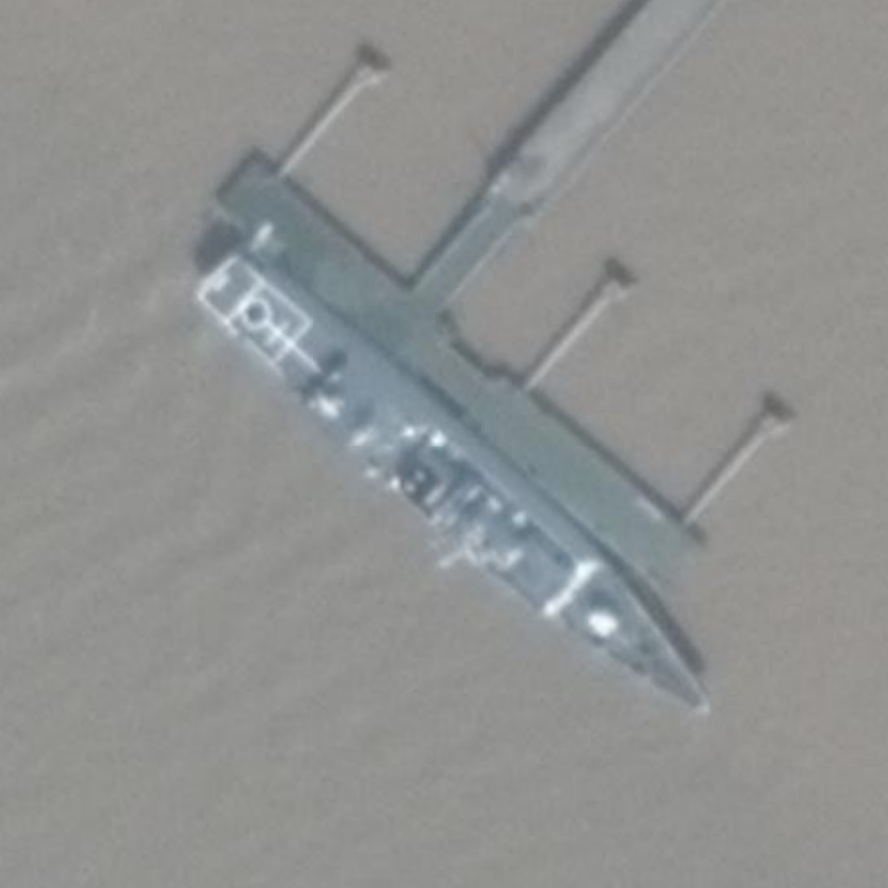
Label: cruiser